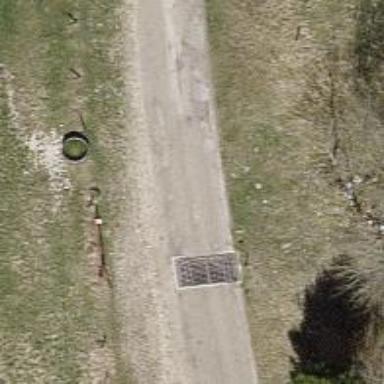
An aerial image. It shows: Track with grade1 tracktype.